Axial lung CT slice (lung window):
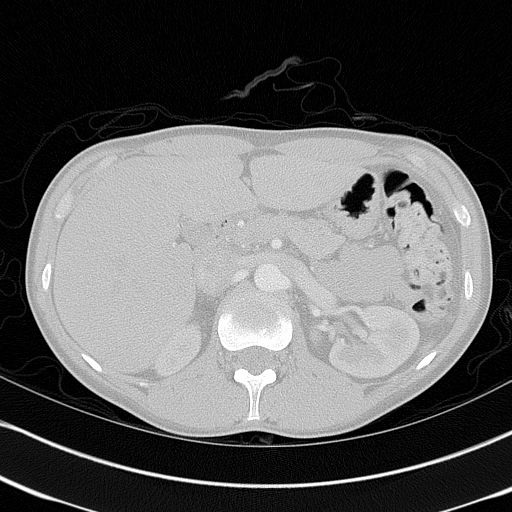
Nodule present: no